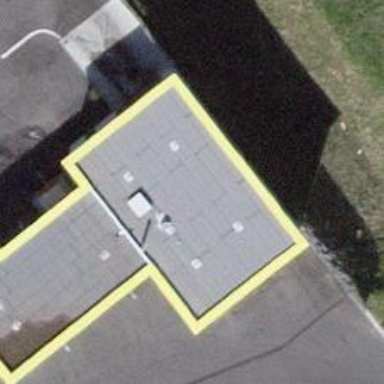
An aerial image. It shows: Car wash facility.